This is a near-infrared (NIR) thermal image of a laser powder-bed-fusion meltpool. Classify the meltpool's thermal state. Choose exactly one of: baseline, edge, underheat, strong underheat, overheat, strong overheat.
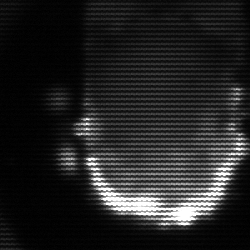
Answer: baseline